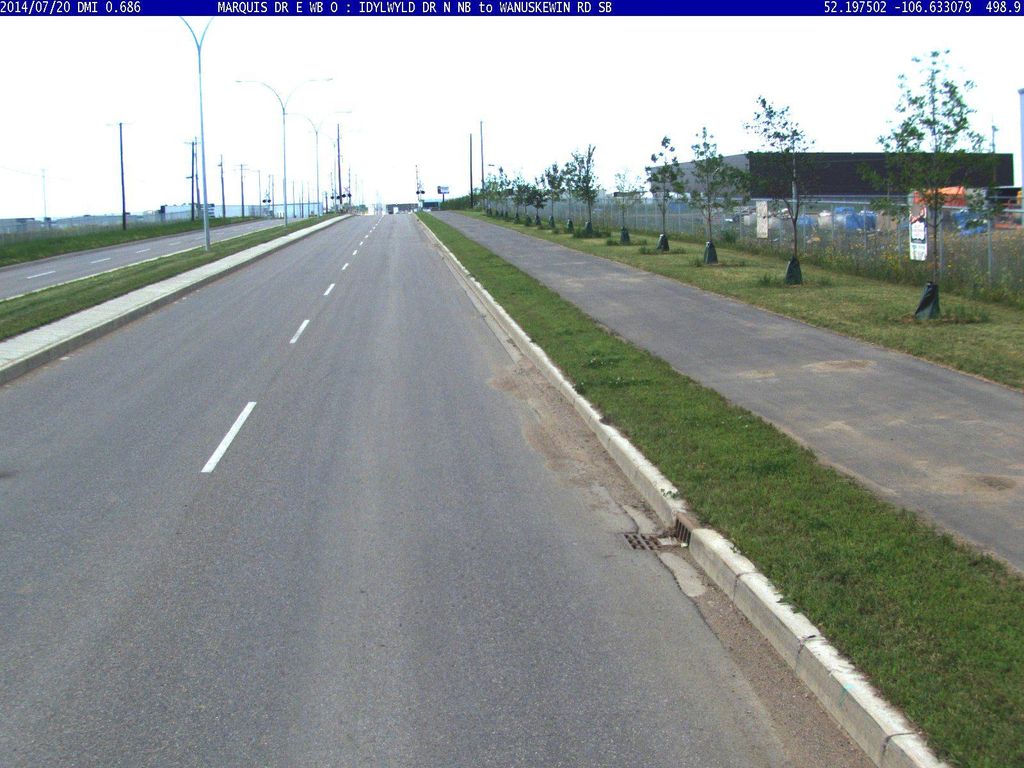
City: saskatoon